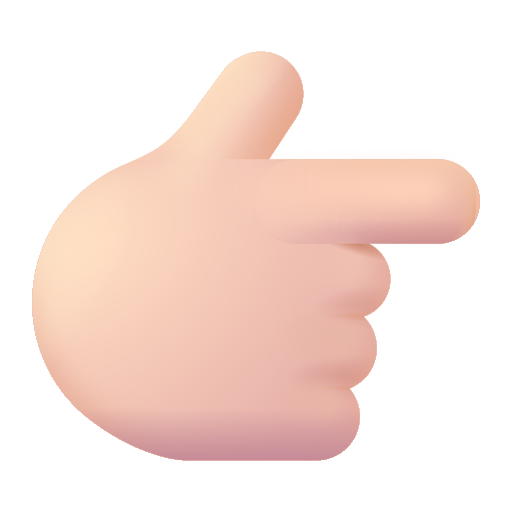
backhand index pointing right color light